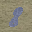
Label: 8